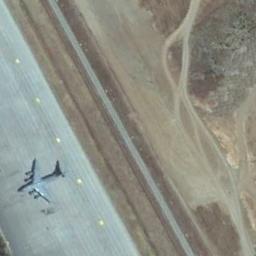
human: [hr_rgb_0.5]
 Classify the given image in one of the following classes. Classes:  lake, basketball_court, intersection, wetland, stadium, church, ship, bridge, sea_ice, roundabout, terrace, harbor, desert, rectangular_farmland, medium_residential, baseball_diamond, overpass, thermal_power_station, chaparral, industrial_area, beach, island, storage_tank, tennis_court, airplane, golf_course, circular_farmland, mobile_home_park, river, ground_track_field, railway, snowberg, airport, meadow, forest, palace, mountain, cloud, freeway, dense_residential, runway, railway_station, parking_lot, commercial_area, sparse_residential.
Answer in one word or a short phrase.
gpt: airplane